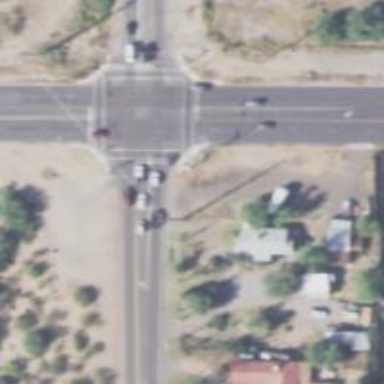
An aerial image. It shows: Solid stop line on the road.